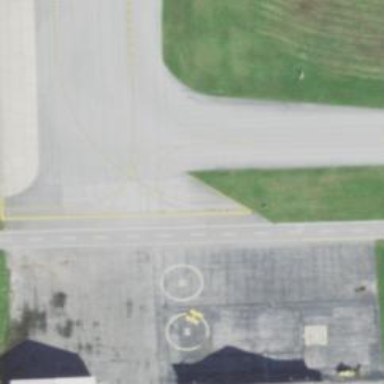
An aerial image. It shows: Image of taxiway at airport.